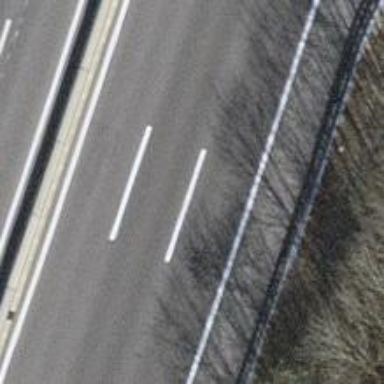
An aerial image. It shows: View of motorway.